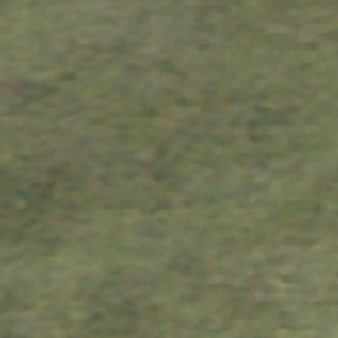
Label: other